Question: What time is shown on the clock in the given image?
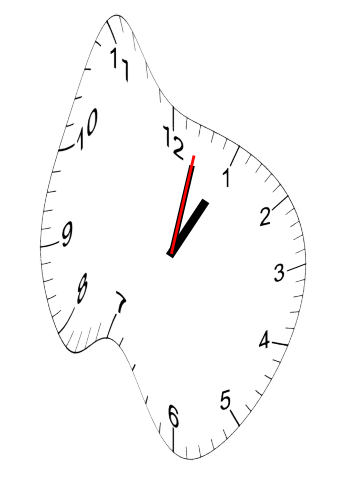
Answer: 01:02:02